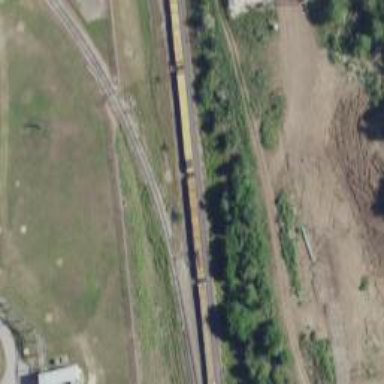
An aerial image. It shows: Single-track railway spur.